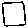
Label: square